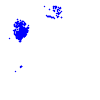
Particle: electron